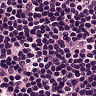
Metastatic tissue present: no